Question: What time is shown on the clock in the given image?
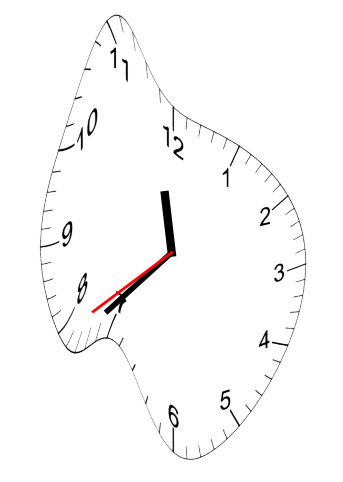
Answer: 11:37:39